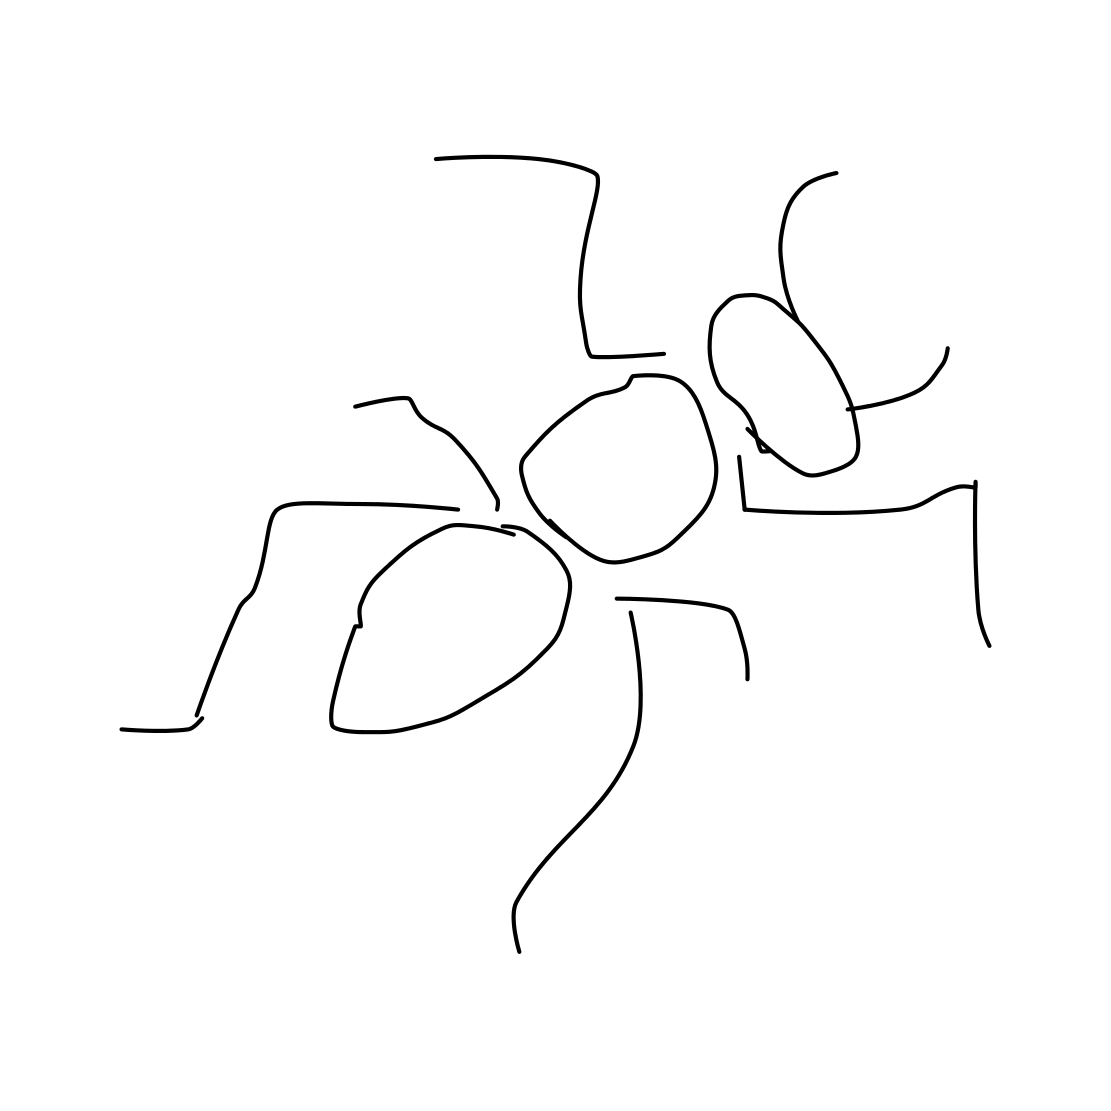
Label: ant